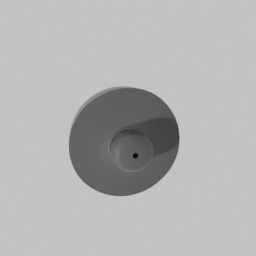
Label: electronics